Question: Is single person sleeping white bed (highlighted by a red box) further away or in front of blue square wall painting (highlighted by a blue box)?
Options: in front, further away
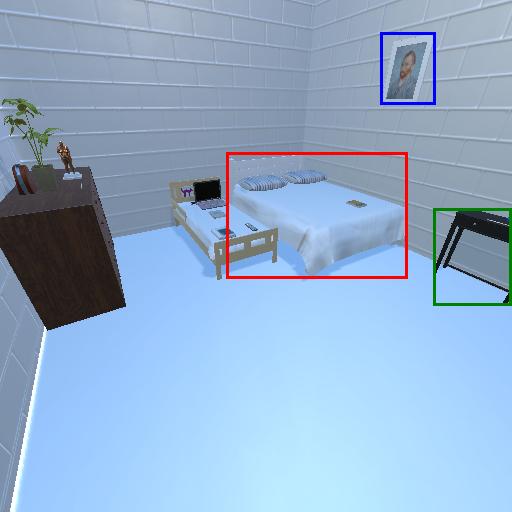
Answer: in front